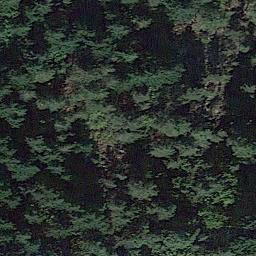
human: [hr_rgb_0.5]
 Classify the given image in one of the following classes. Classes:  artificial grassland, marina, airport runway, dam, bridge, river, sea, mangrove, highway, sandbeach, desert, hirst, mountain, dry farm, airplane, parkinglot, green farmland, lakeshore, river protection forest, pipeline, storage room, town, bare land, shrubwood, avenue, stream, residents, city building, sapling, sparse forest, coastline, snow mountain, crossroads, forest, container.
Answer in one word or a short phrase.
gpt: forest